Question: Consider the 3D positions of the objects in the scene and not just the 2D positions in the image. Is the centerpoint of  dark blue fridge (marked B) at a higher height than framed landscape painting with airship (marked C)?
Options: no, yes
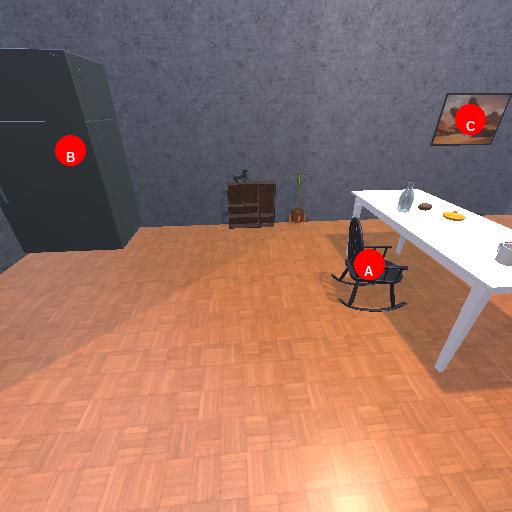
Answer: no